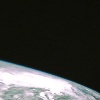
Label: space